Interaction volume radius: 5 \u00c5
Interaction volume height: 20 \u00c5
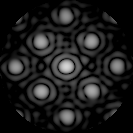
Disorder parameter: 0.1064